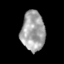
Tissue: skin
Cell type: Epithelial cells
Senescence score: 0.2816
Nuclear area (px): 923
Mean DAPI intensity: 163.593